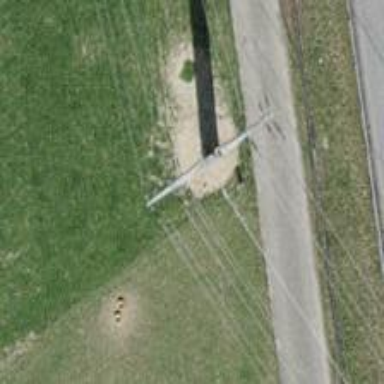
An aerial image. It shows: Power pole.